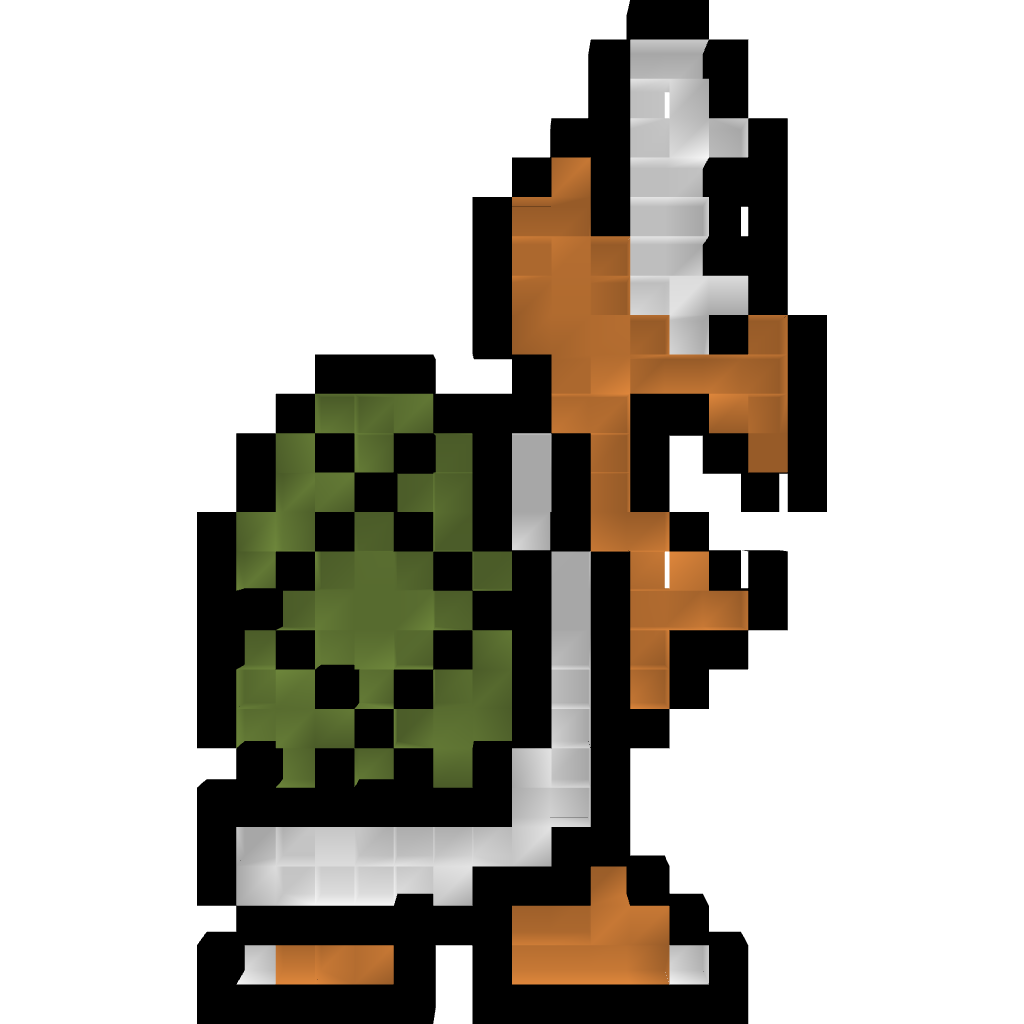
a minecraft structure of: Koopa Troopa high quality